Question: I am trying to reference a public class in my portable project from the UWP project but it does not allow me to.
Here is my project file structure:
[
Here is the class located in the portable project:
<URL>
Here is the class located in the UWP project, you'll notice it cannot access the class from the portable project:
<URL>
And here's what happens when I use the dot operator, the UWP namespace is the only thing that appears.
<URL>
Any ideas on why I cannot access the public class in the portable project? Or how I can access that class?
Thanks!
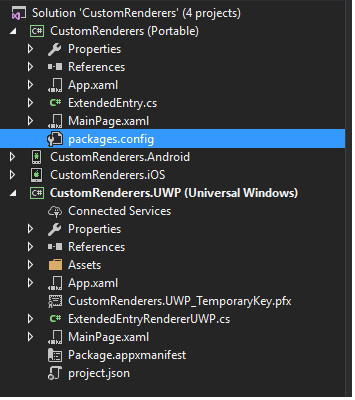
Answer: Thank you Ken Tucker your question shed light on the issue.
Windows 10 was not selected in the targets.
I did the following:
- - -
Glad it was an easy solution!